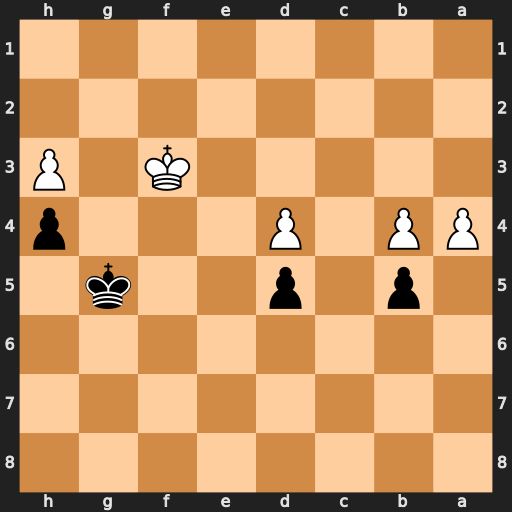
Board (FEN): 8/8/8/1p1p2k1/PP1P3p/5K1P/8/8
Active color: b
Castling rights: -
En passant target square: -
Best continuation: bxa4 b5 a3 b6 a2 b7 a1=Q b8=Q Qf1+